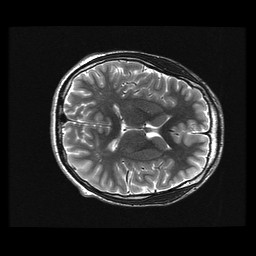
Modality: T2w
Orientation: axial
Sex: male
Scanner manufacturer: ge
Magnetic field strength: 3 T
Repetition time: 5 s
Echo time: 0.1015 s